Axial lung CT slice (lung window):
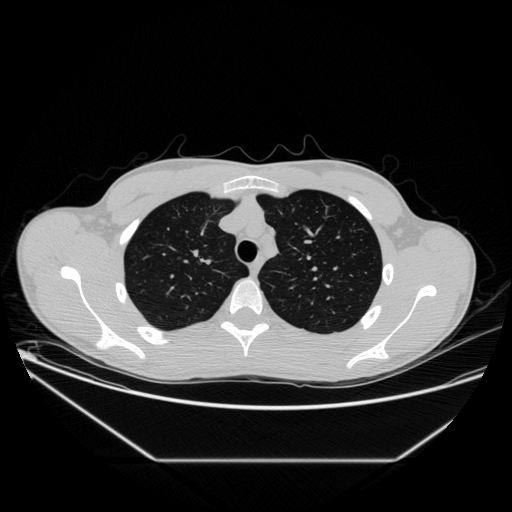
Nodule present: no